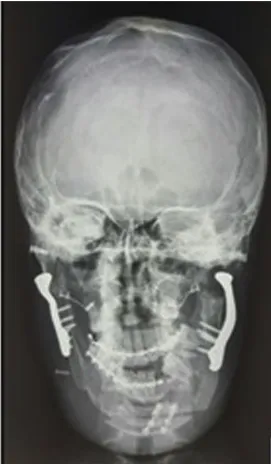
(B) Good maximum mouth opening.
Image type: radiology (x_ray)